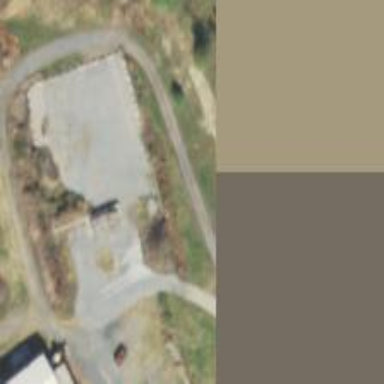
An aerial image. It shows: Parking area with unpaved surface.